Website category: sports
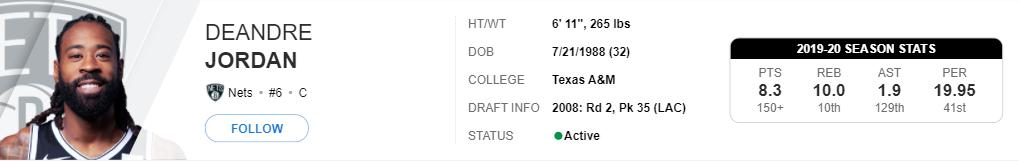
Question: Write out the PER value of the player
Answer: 19.95

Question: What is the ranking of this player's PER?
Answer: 41st

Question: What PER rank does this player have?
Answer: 41st

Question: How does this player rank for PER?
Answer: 41st

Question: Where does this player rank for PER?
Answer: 41st

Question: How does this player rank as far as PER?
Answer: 41st

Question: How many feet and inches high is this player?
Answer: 6' 11"

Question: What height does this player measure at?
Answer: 6' 11"

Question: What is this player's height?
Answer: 6' 11"

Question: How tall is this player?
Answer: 6' 11"

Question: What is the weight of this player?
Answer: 265 lbs

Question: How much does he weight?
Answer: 265 lbs

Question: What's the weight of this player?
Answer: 265 lbs

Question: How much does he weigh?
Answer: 265 lbs

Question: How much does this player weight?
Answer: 265 lbs